Question: I am trying to create a subwindow in an MDI area in pyqt5, using a .ui file for my main window. When I trigger the action to show the subwindow, it shows up as a separate window (not docked in the MDI area as intended). I've tried adding the subwindow via this tutorial (<URL> and it works fine, but I couldn't replicate it by loading the .ui file.
app.py
'''
import os
import sys
from PyQt5 import QtCore, QtWidgets, uic
scriptPath = os.path.dirname(os.path.realpath(__file__))
uiFile = scriptPath + '\' + 'mainwindow.ui'
class MainWindow(QtWidgets.QMainWindow):
def __init__(self, *args, **kwargs):
super(MainWindow, self).__init__(*args, **kwargs)
self.initUI()
def initUI(self):
#load the UI page
self.ui_main = uic.loadUi(uiFile, self)
self.action1.triggered.connect(lambda: self.fileBarTrig('test'))
def fileBarTrig(self,p):
print(p)
self.subwindow.show()
self.mdiArea.tileSubWindows()
def main():
app = QtWidgets.QApplication(sys.argv)
main = MainWindow()
main.show()
sys.exit(app.exec_())
if __name__ == '__main__':
main()
'''
mainwindow.ui
'''
<?xml version="1.0" encoding="UTF-8"?>
<ui version="4.0">
<class>MainWindow</class>
<widget class="QMainWindow" name="MainWindow">
<property name="windowModality">
<enum>Qt::NonModal</enum>
</property>
<property name="geometry">
<rect>
<x>0</x>
<y>0</y>
<width>800</width>
<height>600</height>
</rect>
</property>
<property name="windowTitle">
<string>MainWindow</string>
</property>
<widget class="QWidget" name="centralwidget">
<layout class="QVBoxLayout" name="verticalLayout">
<item alignment="Qt::AlignLeft">
<widget class="QMdiArea" name="mdiArea">
<property name="activationOrder">
<enum>QMdiArea::CreationOrder</enum>
</property>
<property name="viewMode">
<enum>QMdiArea::SubWindowView</enum>
</property>
<property name="documentMode">
<bool>false</bool>
</property>
<widget class="QWidget" name="subwindow">
<property name="windowTitle">
<string>subwindow</string>
</property>
<widget class="QPushButton" name="pushButton">
<property name="geometry">
<rect>
<x>70</x>
<y>80</y>
<width>75</width>
<height>23</height>
</rect>
</property>
<property name="text">
<string>help</string>
</property>
</widget>
</widget>
<widget class="QWidget" name="subwindow_2">
<property name="windowTitle">
<string>Subwindow</string>
</property>
</widget>
</widget>
</item>
</layout>
</widget>
<widget class="QMenuBar" name="menubar">
<property name="geometry">
<rect>
<x>0</x>
<y>0</y>
<width>800</width>
<height>21</height>
</rect>
</property>
<widget class="QMenu" name="menuFile">
<property name="title">
<string>File</string>
</property>
<addaction name="action1"/>
</widget>
<addaction name="menuFile"/>
</widget>
<widget class="QStatusBar" name="statusbar"/>
<action name="action1">
<property name="text">
<string>1</string>
</property>
</action>
</widget>
<resources/>
<connections/>
</ui>
'''
app.py running with undocked subwindow

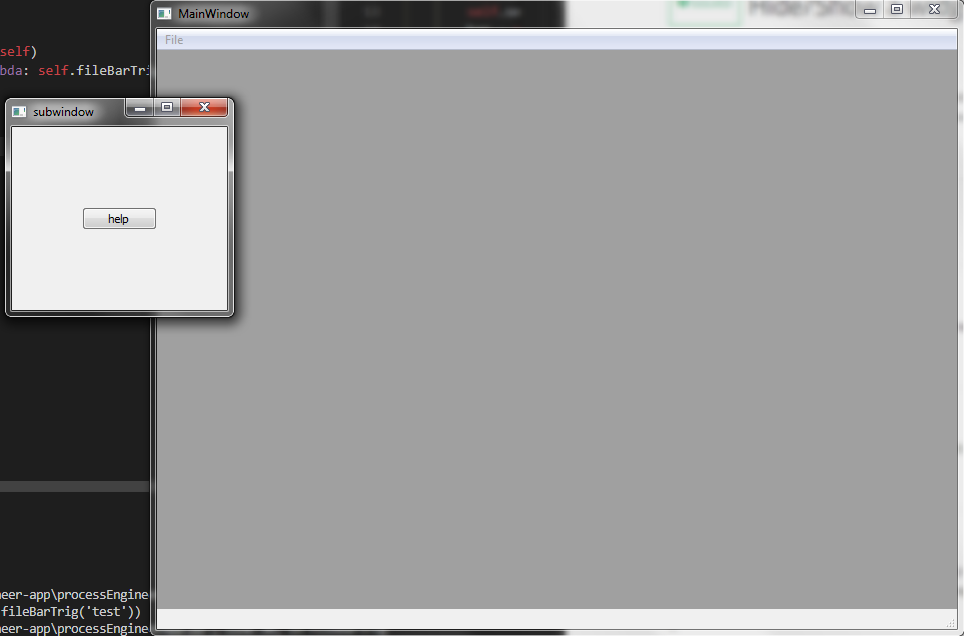
Answer: It seems that it is a bug, or at least a lack of capacity, that does not insert the widgets in the QMdiArea, that can be seen if the code generated by pyuic5 is analyzed.
So the solution is to add the widgets to the QMdiArea:
'''
import os
import sys
from PyQt5 import QtCore, QtWidgets, uic
scriptPath = os.path.dirname(os.path.realpath(__file__))
uiFile = os.path.join(scriptPath, "mainwindow.ui")
class MainWindow(QtWidgets.QMainWindow):
def __init__(self, *args, **kwargs):
super(MainWindow, self).__init__(*args, **kwargs)
self.initUI()
def initUI(self):
# load the UI page
self.ui_main = uic.loadUi(uiFile, self)
self.action1.triggered.connect(lambda: self.fileBarTrig("test"))
def fileBarTrig(self, p):
sw1 = self.mdiArea.addSubWindow(self.subwindow)
sw1.show()
sw2 = self.mdiArea.addSubWindow(self.subwindow_2)
sw2.show()
self.mdiArea.tileSubWindows()
def main():
app = QtWidgets.QApplication(sys.argv)
main = MainWindow()
main.show()
sys.exit(app.exec_())
if __name__ == "__main__":
main()
'''